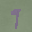
Label: 9